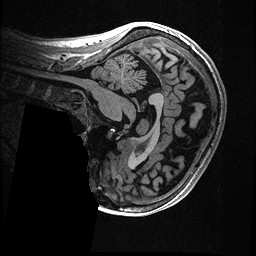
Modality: T1w
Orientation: sagittal
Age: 40
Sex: female
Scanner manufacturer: ge
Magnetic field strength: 3 T
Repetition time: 0.006952 s
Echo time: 0.00292 s